Question: I have two versions of Xcode installed: Xcode 4 in /Developer/ and Xcode 3 in /User/Xcode3/.
While working on an iPhone app in Xcode 4 I suddenly got this error:

I have no idea where or why this has started. I thought it might be related to <URL>, but the main solution which has received 32 up votes does not work for me. I did notice that my Xcode 4 folder was missing the InterfaceBuilder app for some reason which I then copied and pasted from my Xcode 3 folder. Not that it made any difference.
Any ideas?
---
Also, I should note that even though when I 'get info' on the project and it states that it defaults open to Xcode 4 when I double click on the project it opens with Xcode 3. Therefore I choose to open with Xcode 4. Still doesn't help.
---
Also, when I click on the .xib files, I just see string values, no GUI.
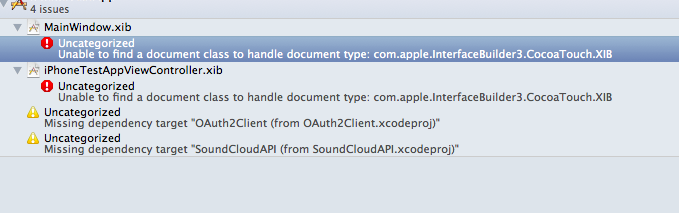
Answer: I completely reinstalled Xcode 4 and that seemed to do the trick. But I must say I am quite paranoid when I open up projects. I have the impression that if I use the wrong version of Xcode with the wrong project this problem will come back.
Any illumination on this bug would be greatly appreciated.